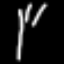
Label: fork